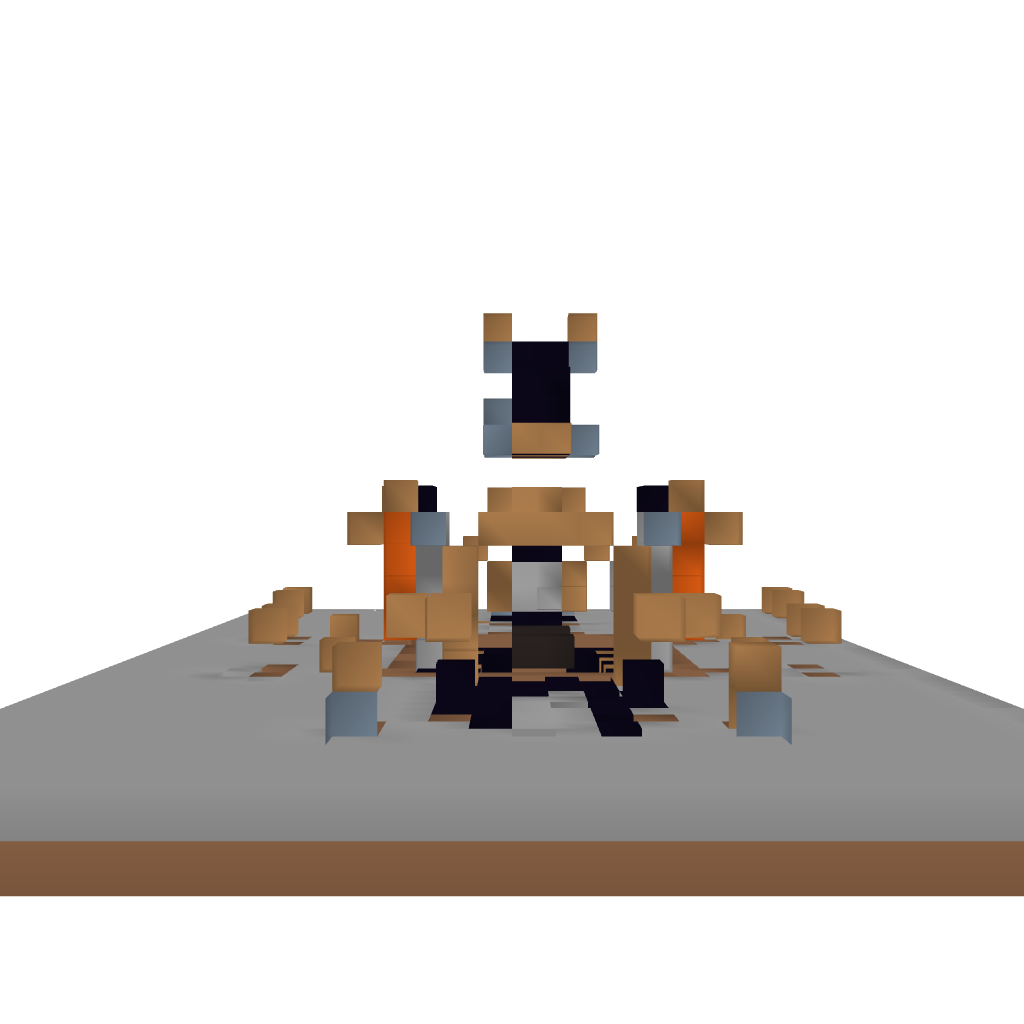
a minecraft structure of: Intricate minecraft house/temple